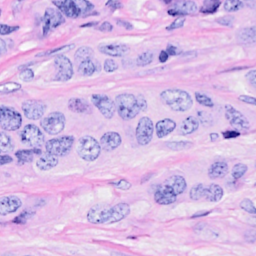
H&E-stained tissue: Breast